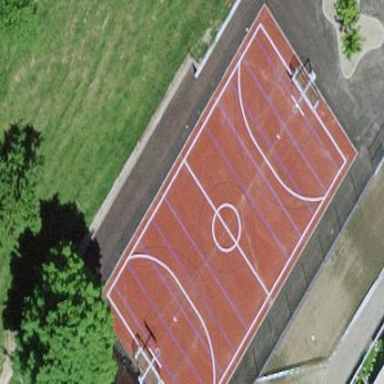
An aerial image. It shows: Basketball court in the leisure land pitch.